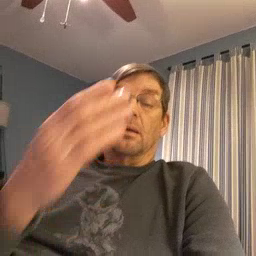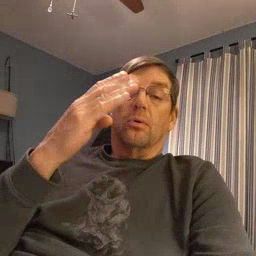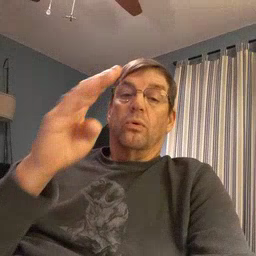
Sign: blue